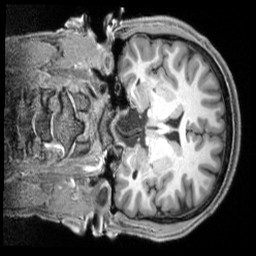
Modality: T1w
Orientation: coronal
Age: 25
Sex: male
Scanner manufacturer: siemens
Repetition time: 2.3 s
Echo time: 0.00229 s